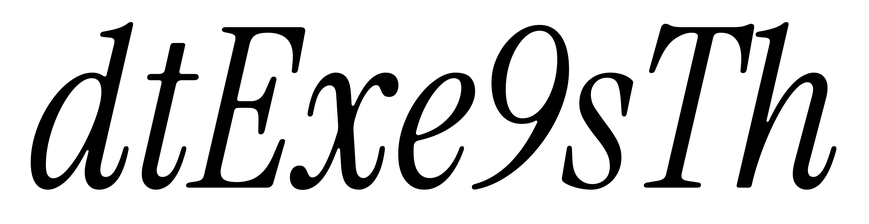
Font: InstrumentSerif-Italic